Field crop: maize
Growth stage: 2
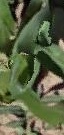
Species: maize